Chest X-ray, PA view. Patient: 24 years old, sex M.
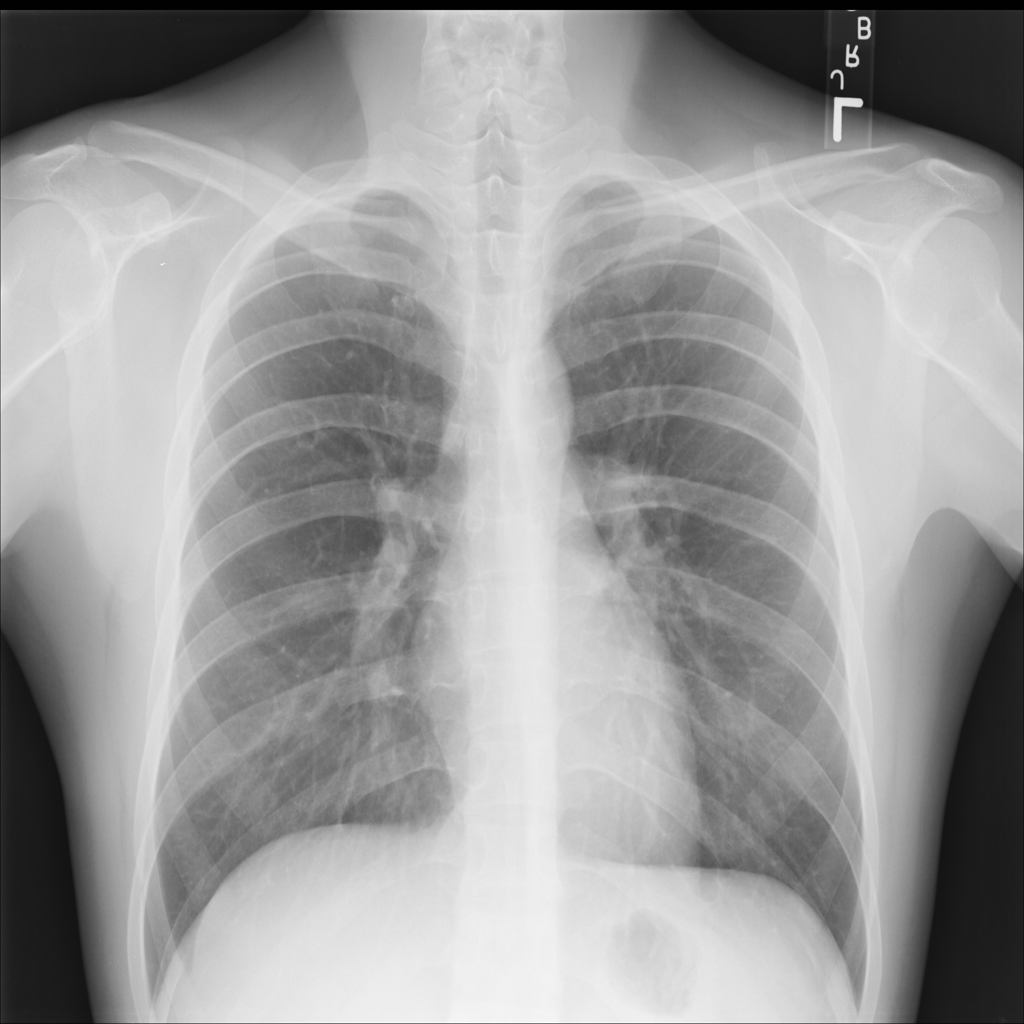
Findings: No Finding